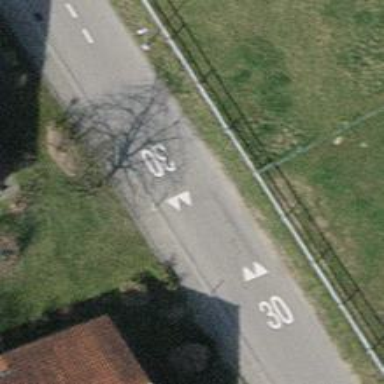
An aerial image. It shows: Traffic calming hump on the road.